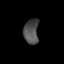
Tissue: skin
Cell type: Epithelial cells
Senescence score: 0.1523
Nuclear area (px): 362
Mean DAPI intensity: 78.58